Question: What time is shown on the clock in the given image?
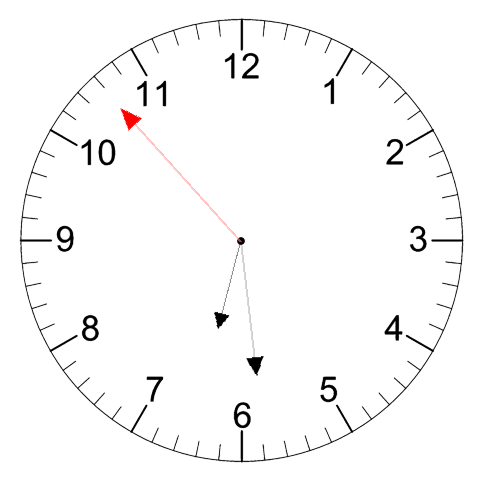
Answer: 06:28:53